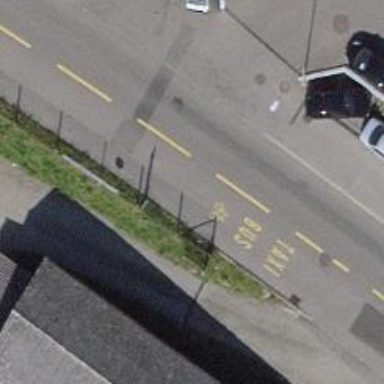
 complete with sidewalks on both sides. There is cycleway on the right designated as share busway."